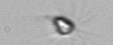
Label: Calciopappus